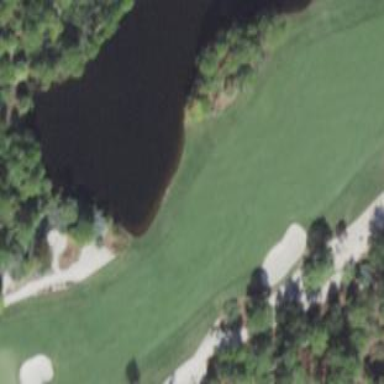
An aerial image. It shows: Scenic golf fairway.